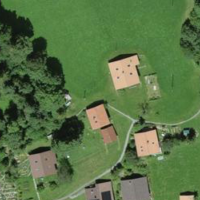
EUNIS habitat code: 24
Species observed at this site:
Sambucus racemosa